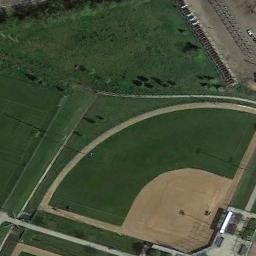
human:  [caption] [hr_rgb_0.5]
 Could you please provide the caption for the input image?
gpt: There is a baseball diamond in the grass surrounded by the brushwood, Roads and houses .

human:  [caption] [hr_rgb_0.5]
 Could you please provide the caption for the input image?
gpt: A baseball diamond is in the middle of grass .

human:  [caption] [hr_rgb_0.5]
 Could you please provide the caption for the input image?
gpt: The grass is beside the baseball diamond .

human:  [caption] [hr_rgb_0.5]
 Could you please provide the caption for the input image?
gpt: The picture shows three baseball fields and a row of black houses .

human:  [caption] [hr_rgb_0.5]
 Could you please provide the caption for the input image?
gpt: A baseball diamond on the lawn with some trees and the open area beside .